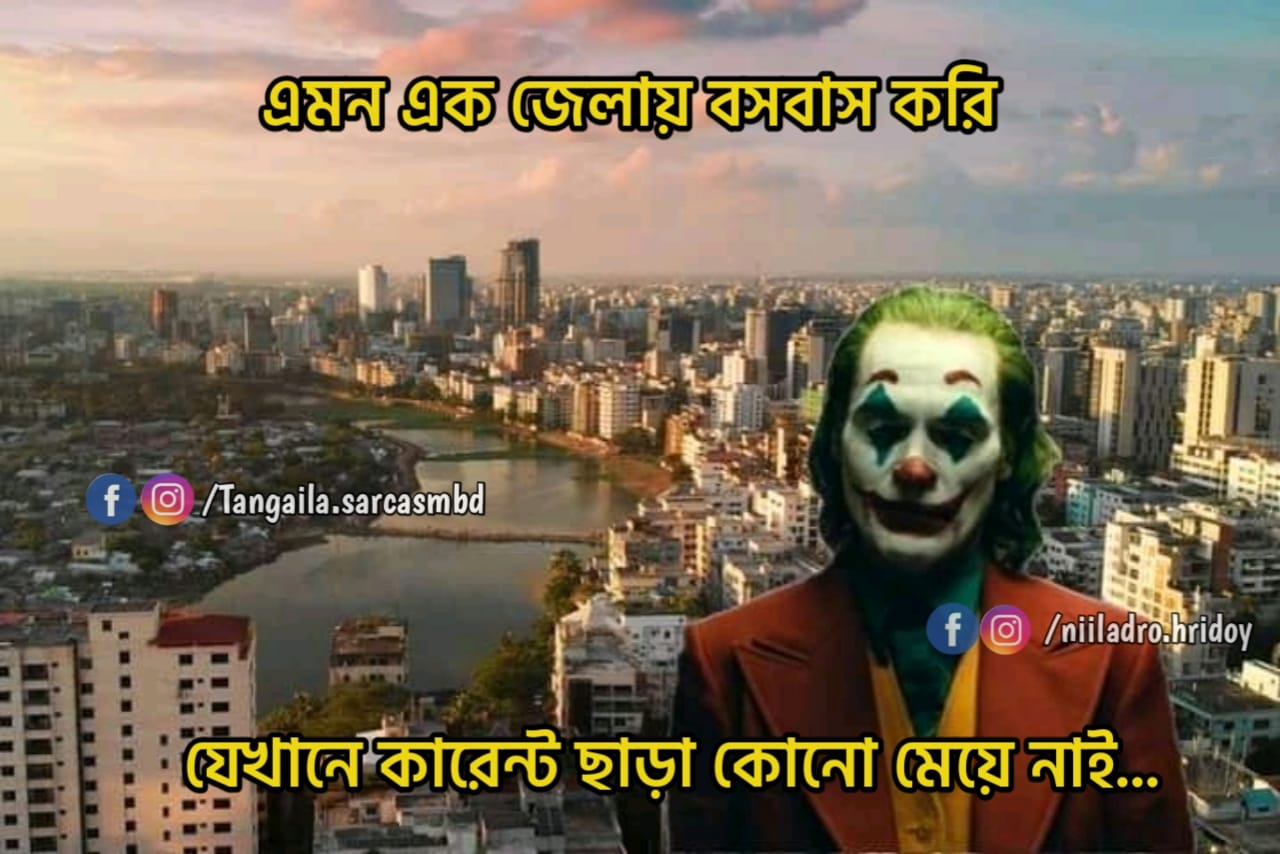
Caption: এমন এক জেলায় বসবাস করি     যেখানে কারেন্ট ছাড়া কোনো মেয়ে নাই ...
Label: hate